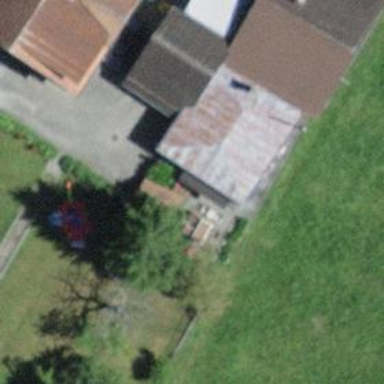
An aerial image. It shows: Shed.